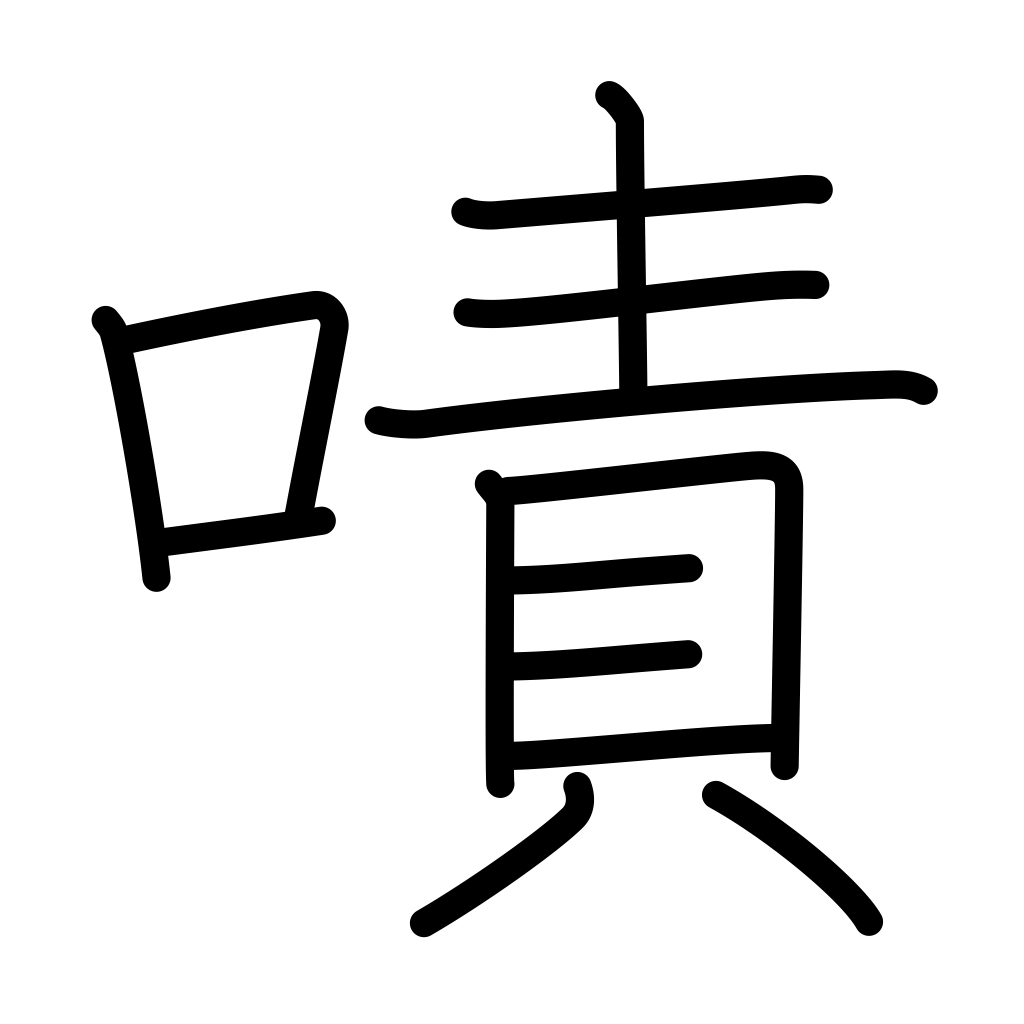
Meaning: scold, torment, chastise